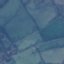
Land use / land cover: Pasture